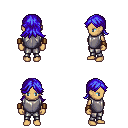
a pixel art fantasy rpg character, female body template, human, tanned skin, steel chest armor, metal pants, blue loose hair, leather bracers, four views (front, back, left, right), 2x2 character sprite sheet, small pixel art, hard edges, no anti-aliasing